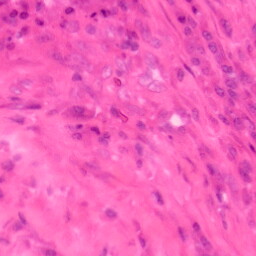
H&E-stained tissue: Colon